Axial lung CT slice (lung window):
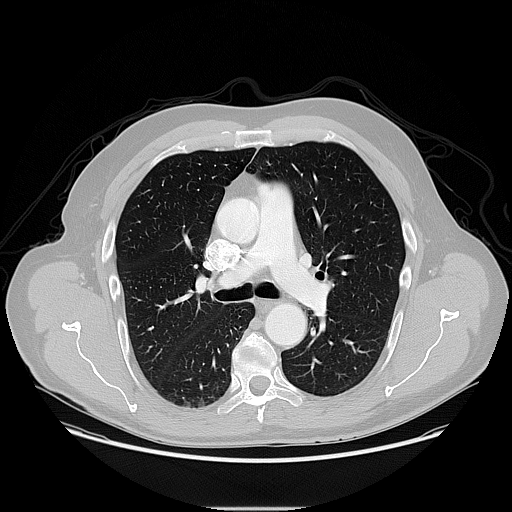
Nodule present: no